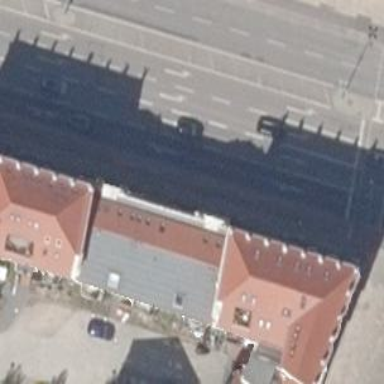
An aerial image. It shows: Building with roof made of roof tiles. The roof has hipped shape and is oriented along the structure.